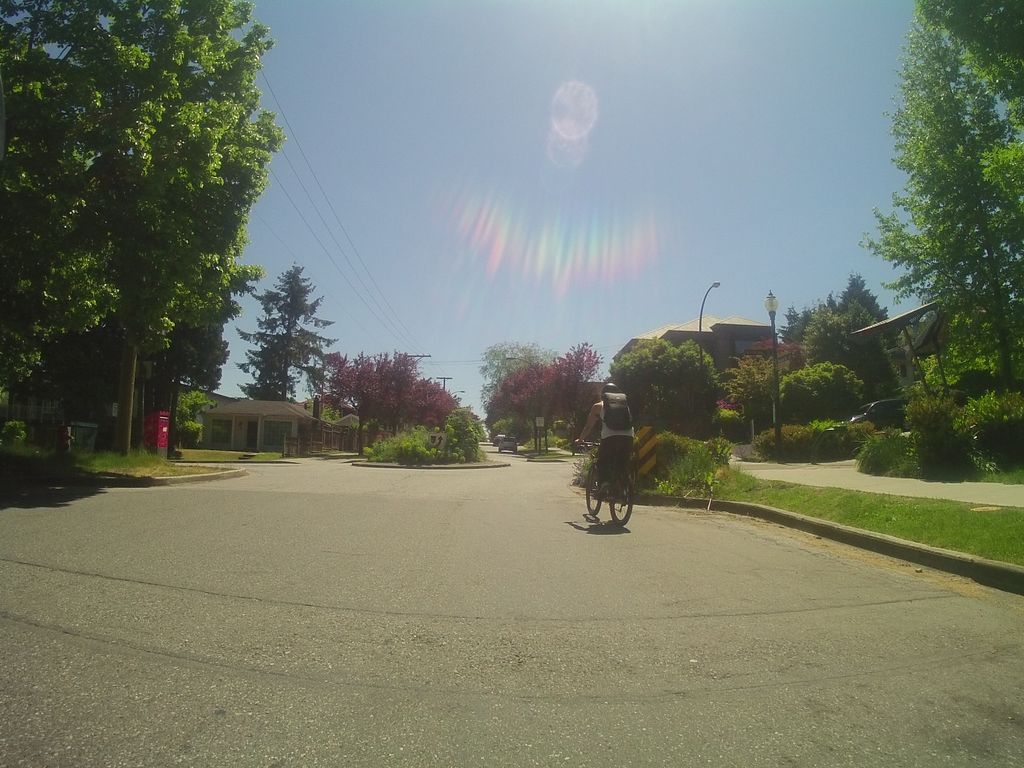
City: vancouver